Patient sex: M
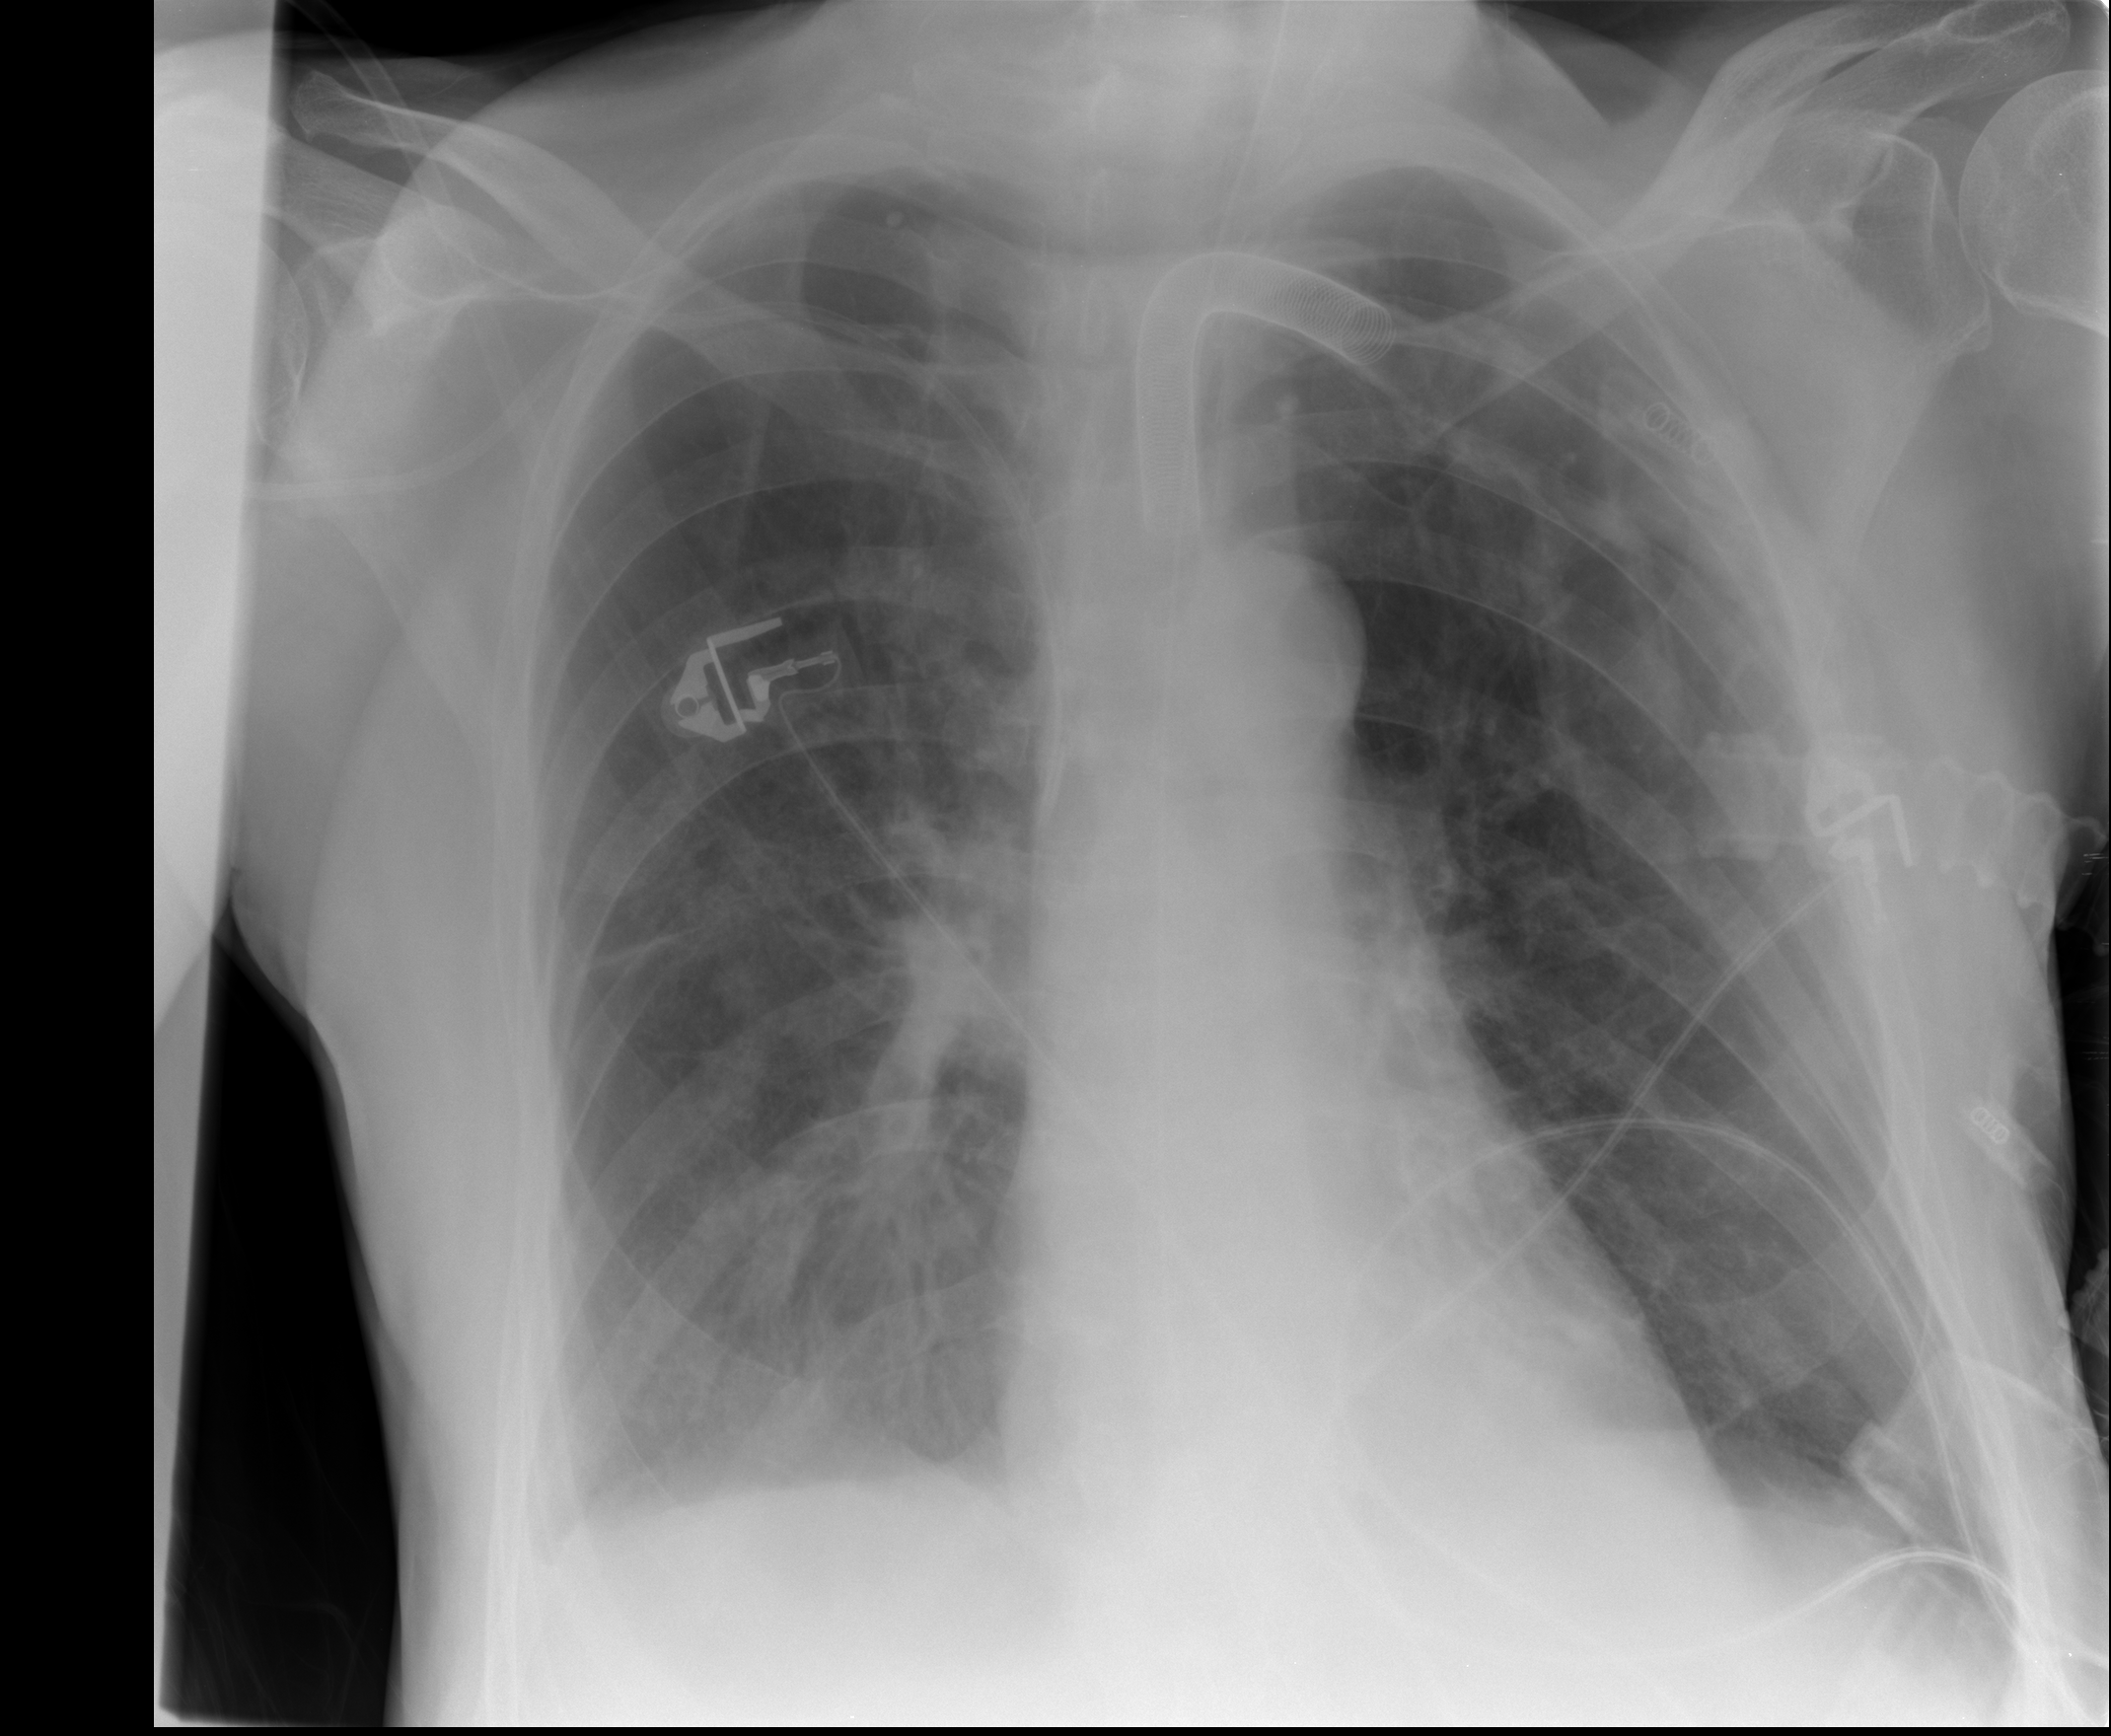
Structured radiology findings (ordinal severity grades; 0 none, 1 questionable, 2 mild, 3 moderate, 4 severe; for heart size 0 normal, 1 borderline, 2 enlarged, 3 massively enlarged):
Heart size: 0
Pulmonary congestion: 3
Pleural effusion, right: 2
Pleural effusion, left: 1
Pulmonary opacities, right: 2
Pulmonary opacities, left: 0
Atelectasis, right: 2
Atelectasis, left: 2